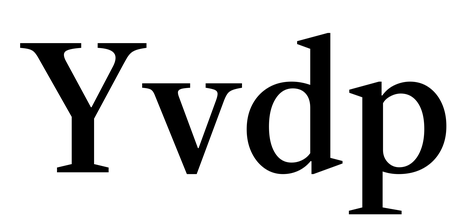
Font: LibreCaslonText_Medium